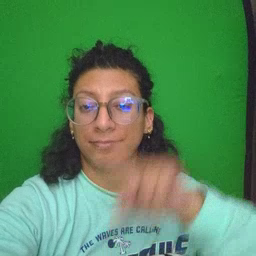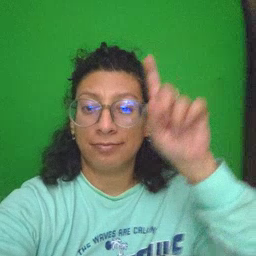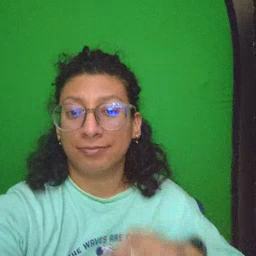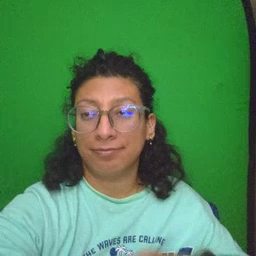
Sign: up